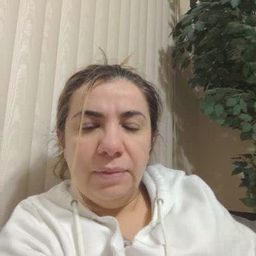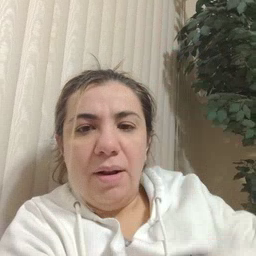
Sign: man